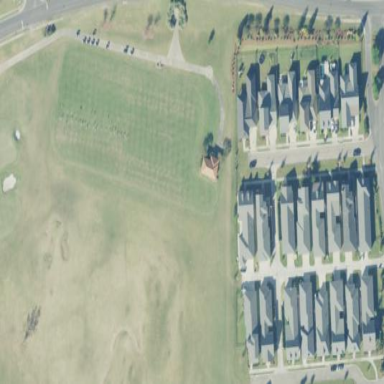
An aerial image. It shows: Grassy area designated as golf tee.